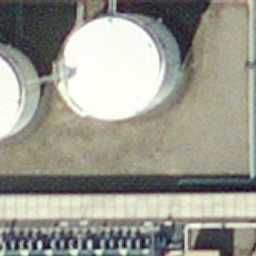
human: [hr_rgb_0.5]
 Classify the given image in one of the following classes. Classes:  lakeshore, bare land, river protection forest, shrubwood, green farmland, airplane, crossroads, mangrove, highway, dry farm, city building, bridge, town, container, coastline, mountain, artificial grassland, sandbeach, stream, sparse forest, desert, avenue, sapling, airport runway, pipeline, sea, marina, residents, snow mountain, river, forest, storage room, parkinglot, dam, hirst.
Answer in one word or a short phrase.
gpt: storage room